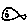
Label: fish